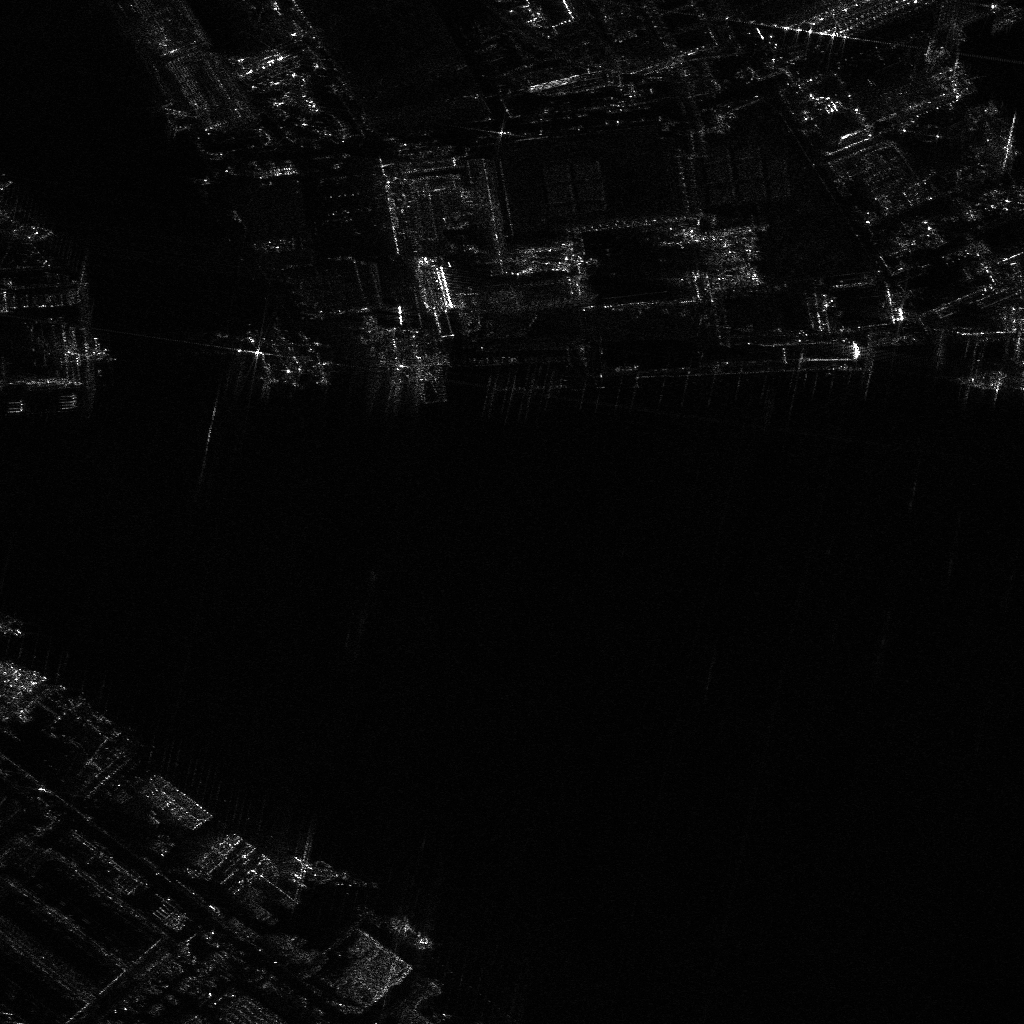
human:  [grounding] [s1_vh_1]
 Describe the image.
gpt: In the satellite image, there is  <ref>1 medium container </ref> <box>[[37, 90, 42, 92, 39]]</box> located at bottom.